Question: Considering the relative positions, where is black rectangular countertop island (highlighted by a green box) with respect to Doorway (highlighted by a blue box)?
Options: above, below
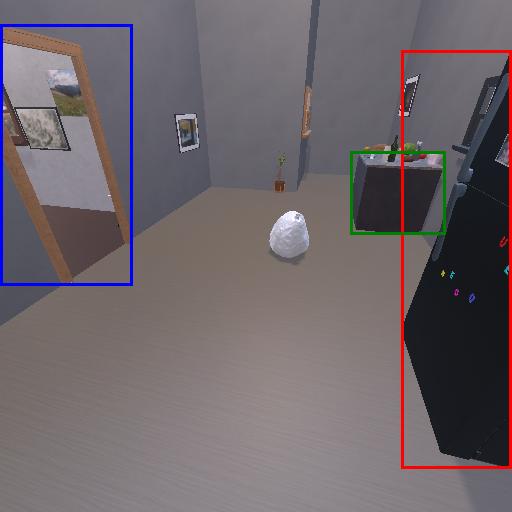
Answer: above